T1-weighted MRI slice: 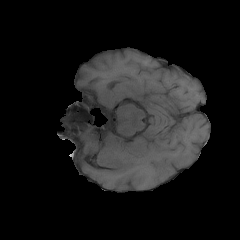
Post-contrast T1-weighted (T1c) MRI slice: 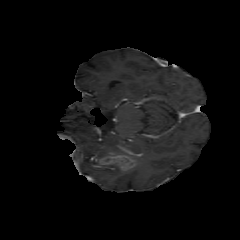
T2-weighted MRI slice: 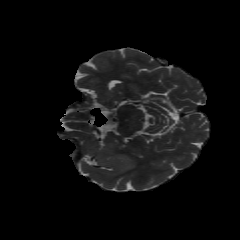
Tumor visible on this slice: yes